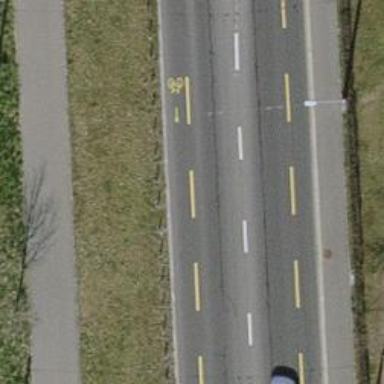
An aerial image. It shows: Bollard.